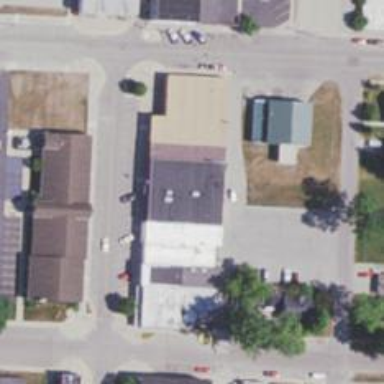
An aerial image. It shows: Post office.